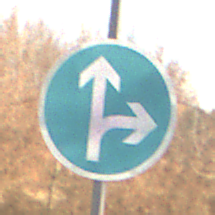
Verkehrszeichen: VorgeschriebeneFahrtrichtungGeradeausOderRechts
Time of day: SunriseSunset
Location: Outdoor (Nature)
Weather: PartlyCloudy
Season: NotSpecified
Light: Natural